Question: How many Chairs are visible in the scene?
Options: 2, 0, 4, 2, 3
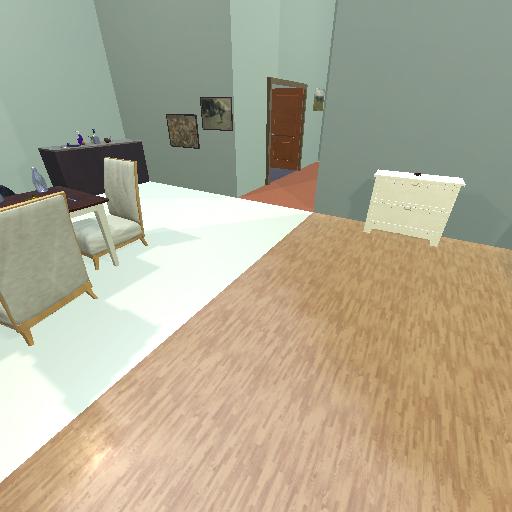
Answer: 2